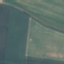
Land use / land cover class: AnnualCrop